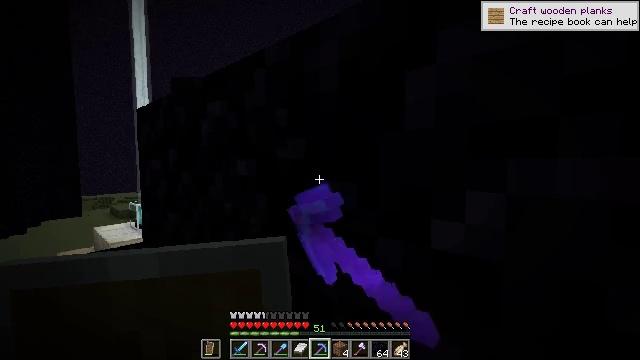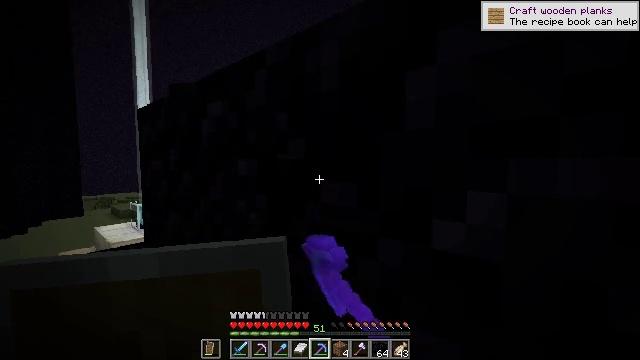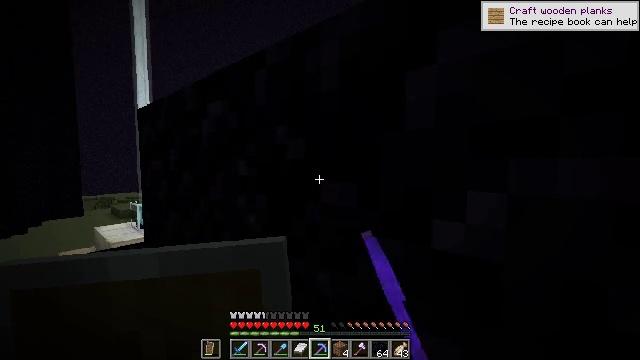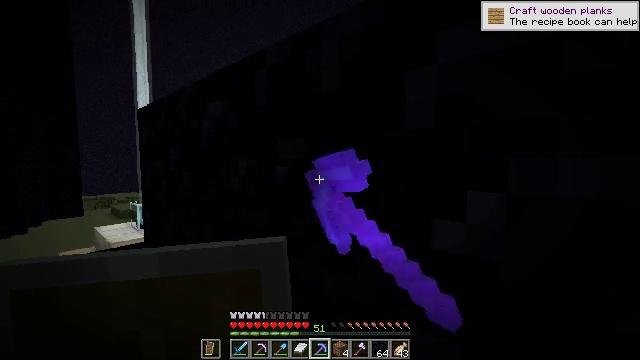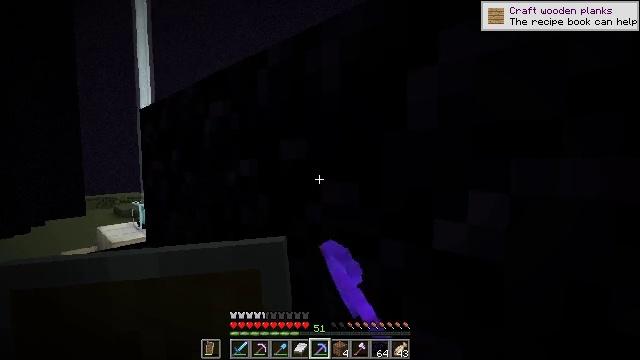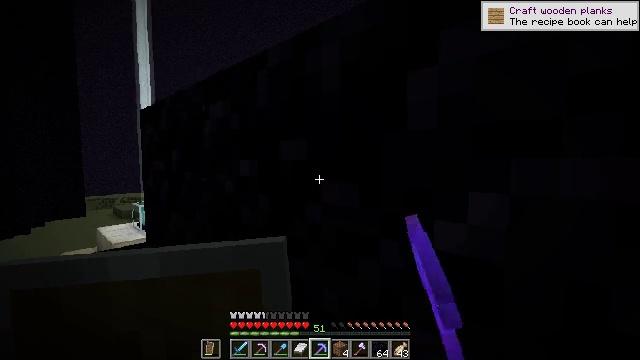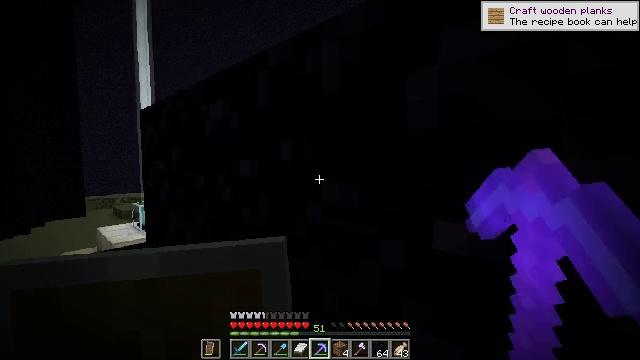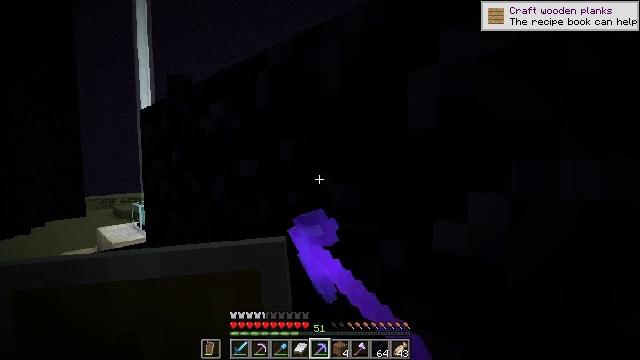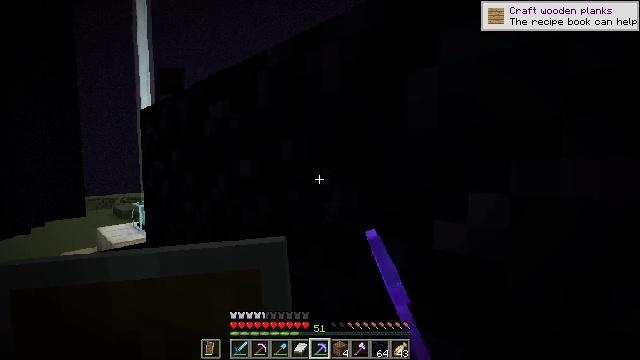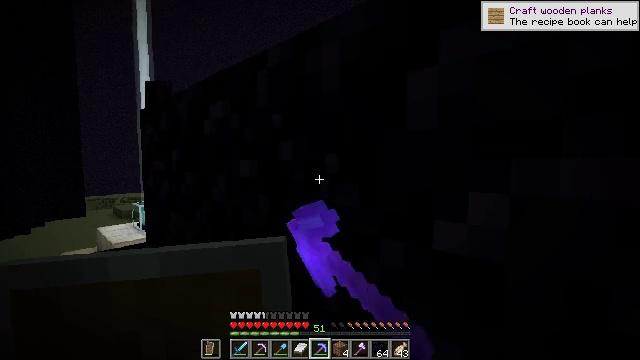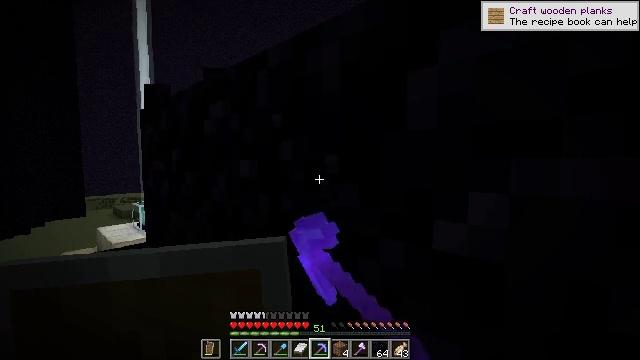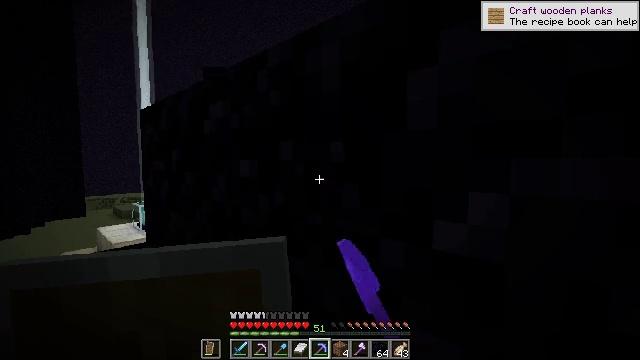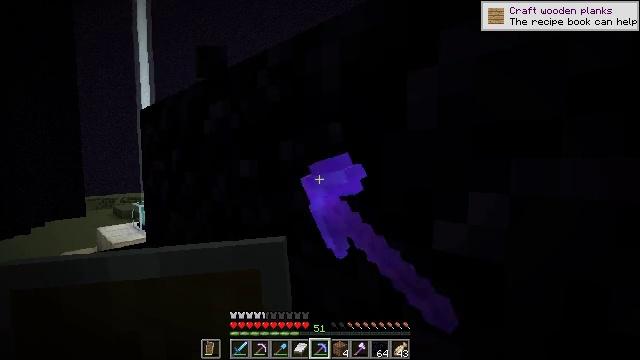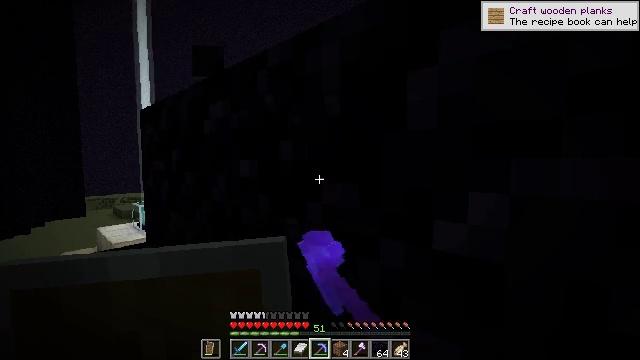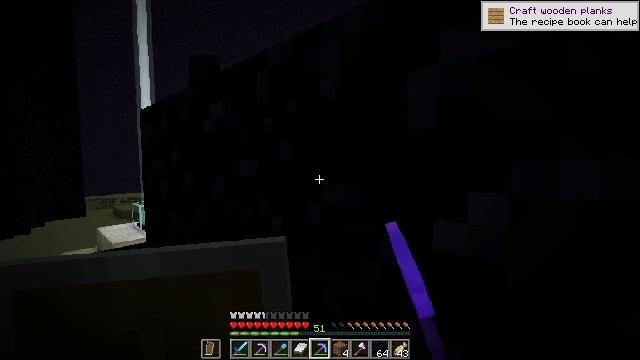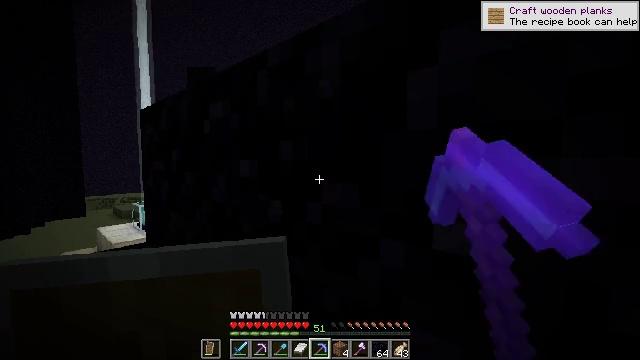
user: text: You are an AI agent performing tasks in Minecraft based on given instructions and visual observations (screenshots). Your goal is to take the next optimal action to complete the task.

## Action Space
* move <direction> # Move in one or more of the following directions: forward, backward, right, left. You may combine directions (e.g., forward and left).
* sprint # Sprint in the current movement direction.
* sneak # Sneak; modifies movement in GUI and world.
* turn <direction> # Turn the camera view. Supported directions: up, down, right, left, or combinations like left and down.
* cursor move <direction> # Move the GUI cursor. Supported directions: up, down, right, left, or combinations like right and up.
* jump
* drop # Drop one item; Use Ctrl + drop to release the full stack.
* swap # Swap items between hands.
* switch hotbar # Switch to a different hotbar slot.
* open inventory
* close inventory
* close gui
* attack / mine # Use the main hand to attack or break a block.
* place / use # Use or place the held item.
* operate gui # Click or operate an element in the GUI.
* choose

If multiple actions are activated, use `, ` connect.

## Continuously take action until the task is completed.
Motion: motion action
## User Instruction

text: Break the obsidian using a diamond or netherite pickaxe.
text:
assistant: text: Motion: attack / mine
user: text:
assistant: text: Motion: attack / mine
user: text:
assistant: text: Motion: attack / mine
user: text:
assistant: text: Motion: attack / mine
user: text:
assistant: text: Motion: attack / mine
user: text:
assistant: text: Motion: attack / mine
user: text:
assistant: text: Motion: attack / mine
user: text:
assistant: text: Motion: attack / mine
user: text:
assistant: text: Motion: attack / mine
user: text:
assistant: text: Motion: attack / mine
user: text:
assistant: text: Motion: attack / mine
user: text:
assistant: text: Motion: attack / mine
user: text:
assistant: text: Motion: attack / mine
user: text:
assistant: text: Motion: attack / mine
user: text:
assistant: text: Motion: attack / mine
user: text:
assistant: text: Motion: attack / mine
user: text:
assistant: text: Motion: attack / mine
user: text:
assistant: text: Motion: attack / mine
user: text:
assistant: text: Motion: attack / mine
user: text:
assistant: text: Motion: attack / mine
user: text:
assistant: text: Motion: attack / mine
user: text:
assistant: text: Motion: attack / mine
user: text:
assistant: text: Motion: attack / mine
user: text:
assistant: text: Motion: attack / mine
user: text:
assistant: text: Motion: attack / mine
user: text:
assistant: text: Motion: attack / mine
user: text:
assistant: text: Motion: attack / mine
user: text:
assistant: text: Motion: attack / mine
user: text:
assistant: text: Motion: attack / mine
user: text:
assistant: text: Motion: attack / mine